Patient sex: M
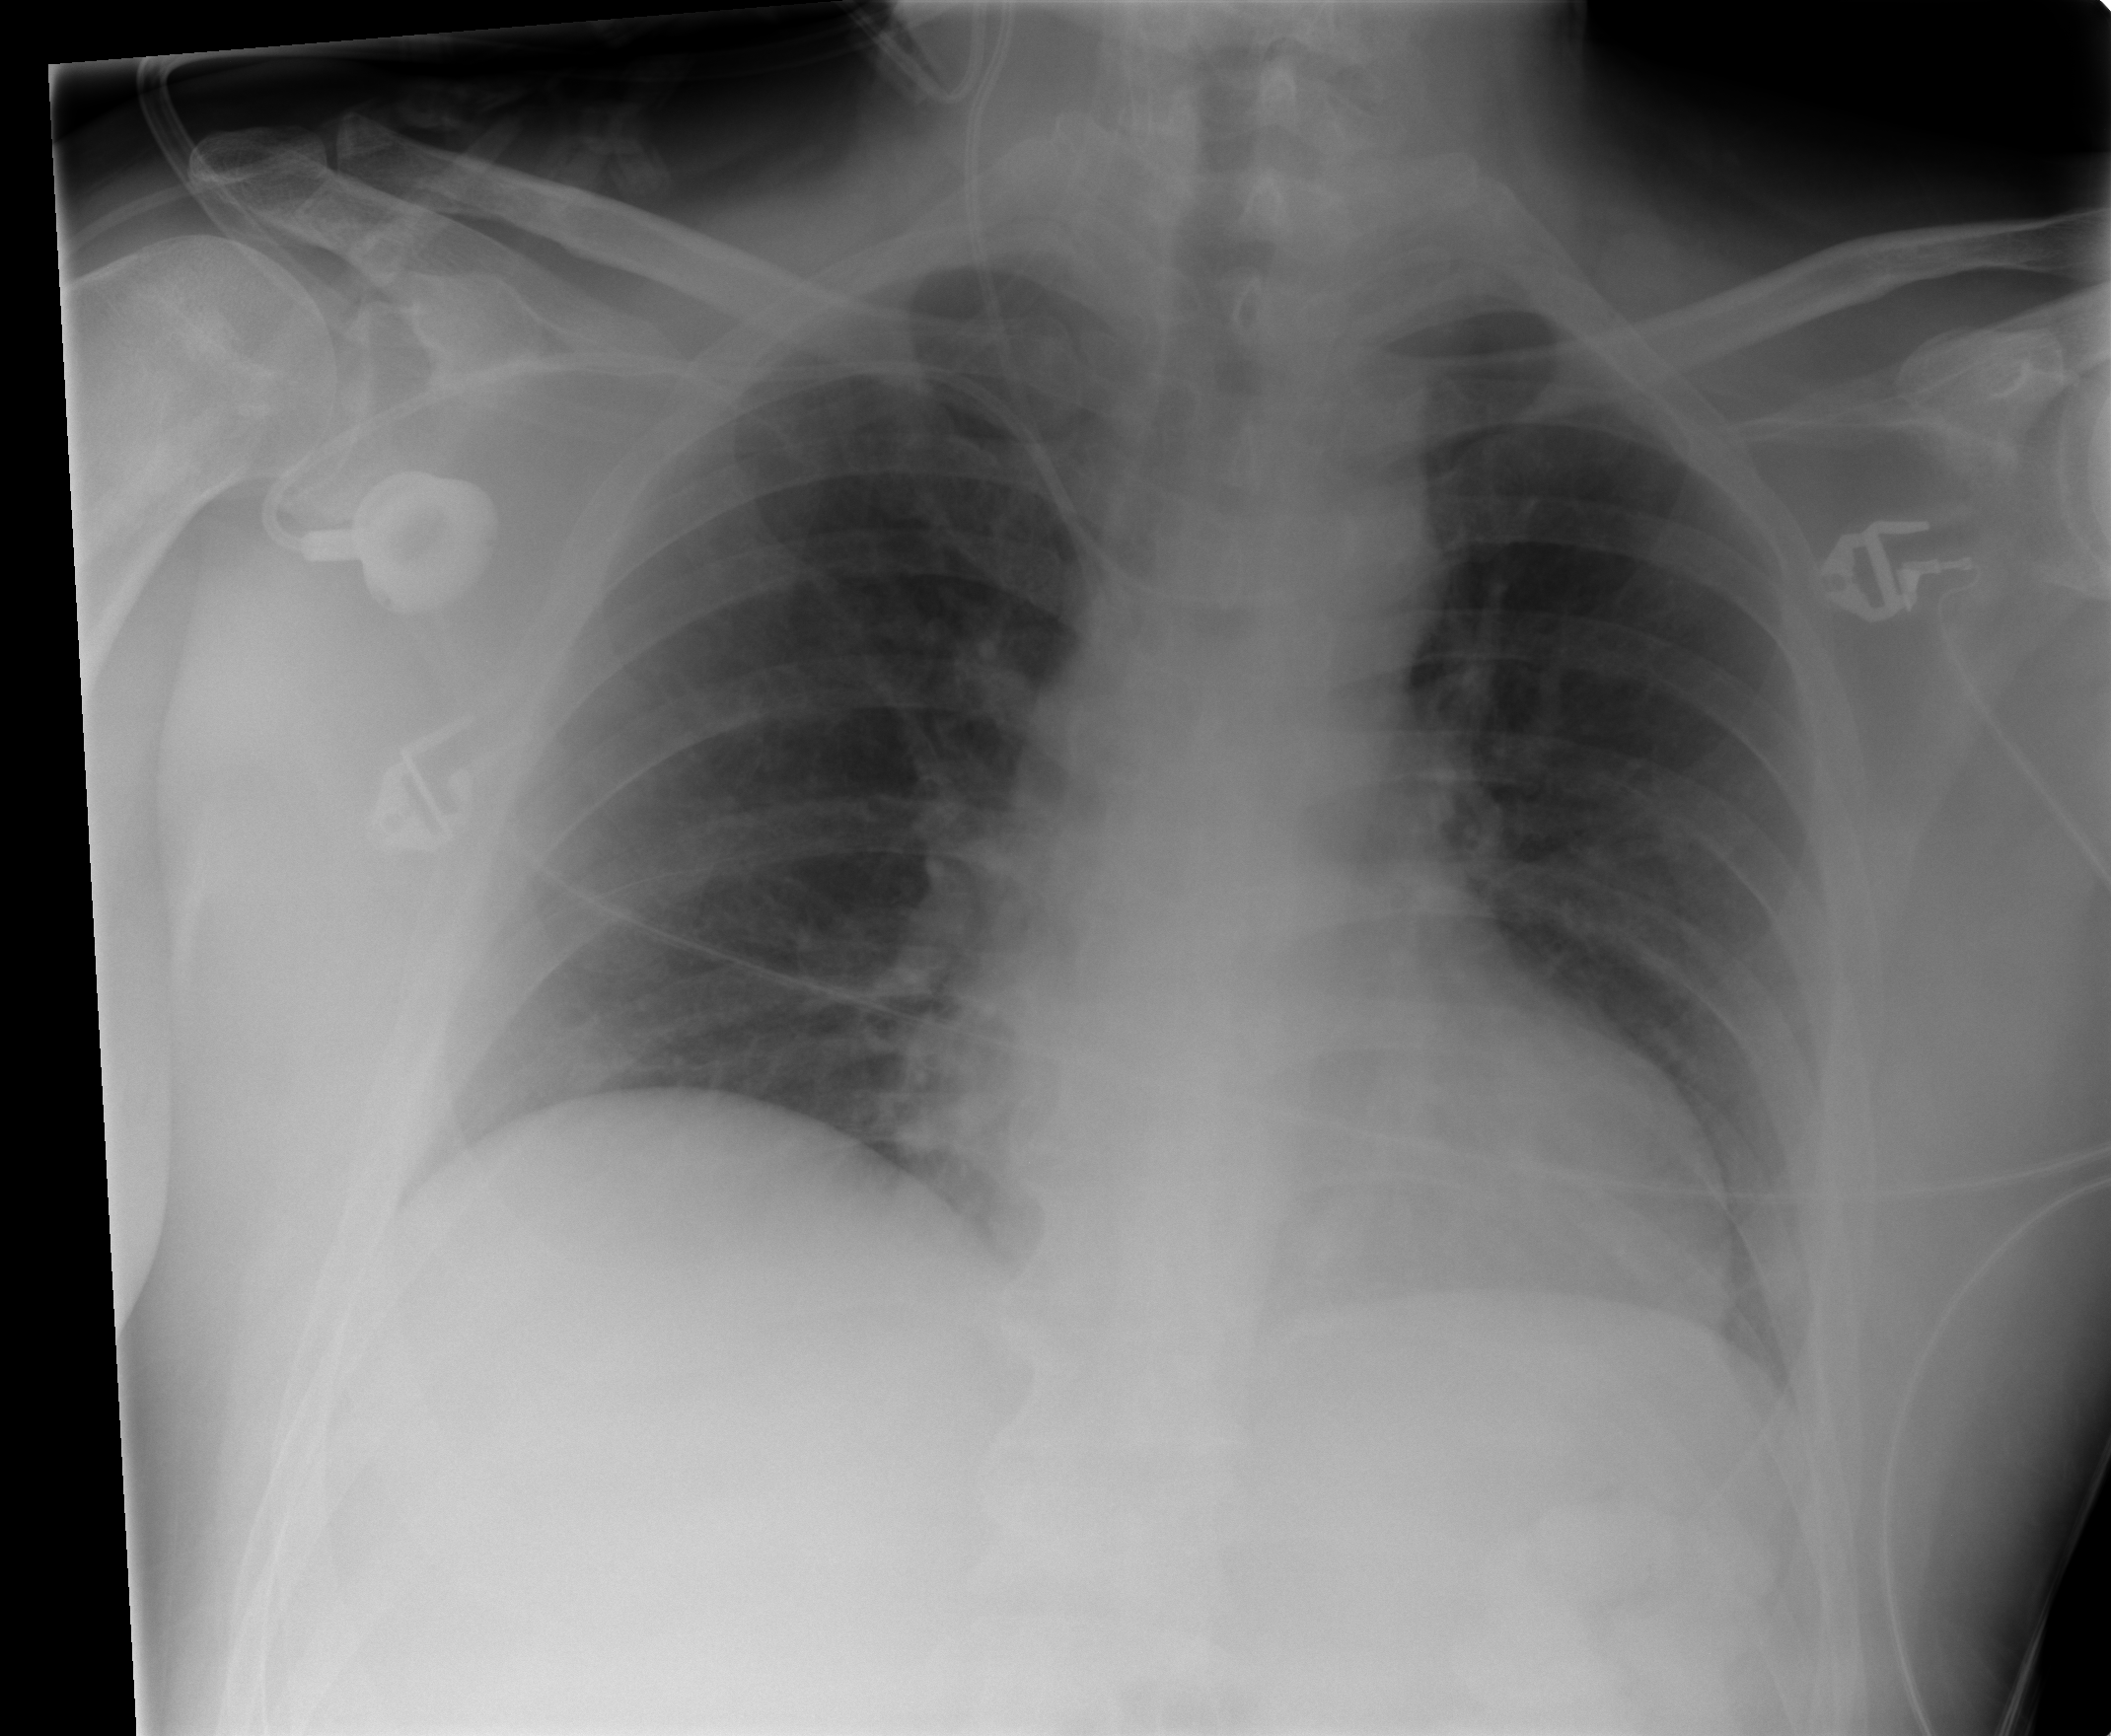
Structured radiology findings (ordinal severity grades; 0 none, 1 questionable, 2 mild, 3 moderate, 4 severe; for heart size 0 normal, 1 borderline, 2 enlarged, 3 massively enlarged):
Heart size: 1
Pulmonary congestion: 1
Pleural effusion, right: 0
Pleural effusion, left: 0
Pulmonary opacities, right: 0
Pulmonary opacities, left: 0
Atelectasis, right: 0
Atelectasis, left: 0